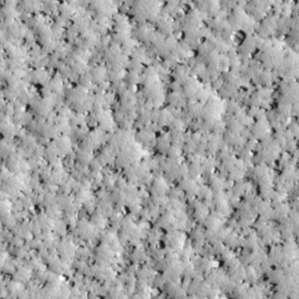
Label: non_frost